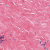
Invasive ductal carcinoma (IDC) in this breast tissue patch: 0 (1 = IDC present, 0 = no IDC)